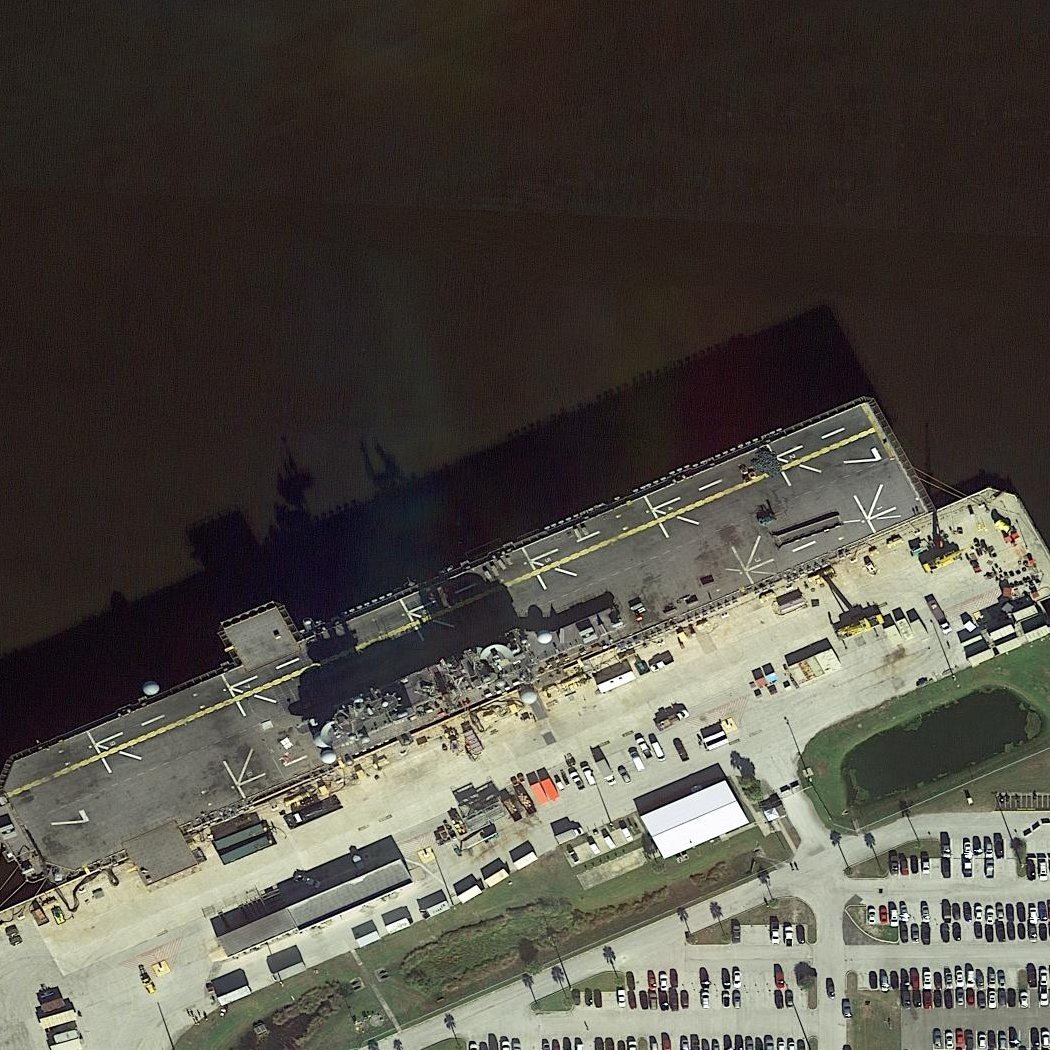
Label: Wasp-class_assault_ship